Question: I'm working on rotating the vertices of my object around a point located on the object that's not necessarily its center. I followed <URL> pretty closely and got the vertices to keep their same proportions, i.e. the shape that they create does rotate about the given point, however the amount by which it rotates seems arbitrary. I'll explain in the code and the screenshots. I'm using SFML, but I'll explain the sf:: namespaces in the comments where they're used for those who need it. Anyways, here's my main file that shows the problem:
'''
int _tmain(int argc, _TCHAR* argv[]){
sf::RenderWindow window(sf::VideoMode(500, 500, 32), "Animation");
//sf::vertexarray is a list of POINTS on the screen, their position is determined with a sf::vector
sf::VertexArray vertices;
//arrange 6 points in a shape
vertices.setPrimitiveType(sf::PrimitiveType::Points);
//bottom middle
vertices.append(sf::Vector2f(200, 200));
//left bottom edge
vertices.append(sf::Vertex(sf::Vector2f(195, 195)));
//left top edge
vertices.append(sf::Vertex(sf::Vector2f(195, 175)));
//top middle
vertices.append(sf::Vertex(sf::Vector2f(200, 170)));
//top right corner
vertices.append(sf::Vertex(sf::Vector2f(205, 175)));
//bottom right corner
vertices.append(sf::Vertex(sf::Vector2f(205, 195)));
//rotation is the shape's rotation... 0 means it's straight up, and it rotates clockwise with positive rotation
float rotation = 0;
//used later to pause the program
bool keypressed = false;
while(window.isOpen()){
if(sf::Keyboard::isKeyPressed(sf::Keyboard::Escape)){
window.close();
}
if(sf::Keyboard::isKeyPressed(sf::Keyboard::Right)){
//this SHOULD rotate the shape by 10 degrees, however it rotates it by like 150-ish
//why does this not work as expected?
rotation = 10;
//this transformation part works fine, it simply moves the points to center them on the origin, rotates them using a rotation matrix, and moves
//them back by their offset
for(int i = 1; i < vertices.getVertexCount(); i++){
//translate current point so that the origin is centered
vertices[i].position -= vertices[0].position;
//rotate points
//I'm guessing this is the part where the rotation value is screwing up?
//because rotation is simply theta in a regular trig function, so the shape should only rotate 10 degrees
float newPosX = vertices[i].position.x * cosf(rotation) + vertices[i].position.y * sinf(rotation);
float newPosY = -vertices[i].position.x * sinf(rotation) + vertices[i].position.y * cosf(rotation);
//translate points back
vertices[i].position.x = newPosX + vertices[0].position.x;
vertices[i].position.y = newPosY + vertices[0].position.y;
}
keypressed = true;
}
//draw
window.clear();
window.draw(vertices);
window.display();
if(keypressed == true){
//breakpoint here so the points only rotate once
system("pause");
}
}
return 0;
'''
}
Also, here are the screenshots showing what I mean. Sorry it's a bit small. The left side shows the shape created at the start of the program, with the green point being the origin. The right side shows the shape after the rotation for loop is called, with the red points showing where the shape actually rotates to (definitely not 10 degrees) versus the blue dots, which are where I expected the shape to be at, around 10 degrees.
tl;dr: Using a rotation matrix, the points being rotated keep their proportions, but the amount by which they are rotating is totally arbitrary. Any suggestions/improvements?

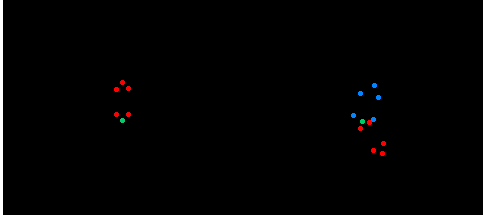
Answer: Using the SFML, you first create a transformation :
'''
sf::Transform rotation;
rotation.rotate(10, centerOfRotationX, centerOfRotationY);
'''
Then you apply this transformation to the position of each vertex :
'''
sf::Vector2f positionAfterRotation = rotation.transformPoint(positionBeforeRotation);
'''
Sources : <URL>.